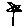
Label: flower